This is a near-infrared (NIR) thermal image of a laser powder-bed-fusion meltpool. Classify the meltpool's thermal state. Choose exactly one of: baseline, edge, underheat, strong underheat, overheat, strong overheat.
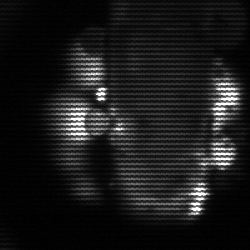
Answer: strong underheat